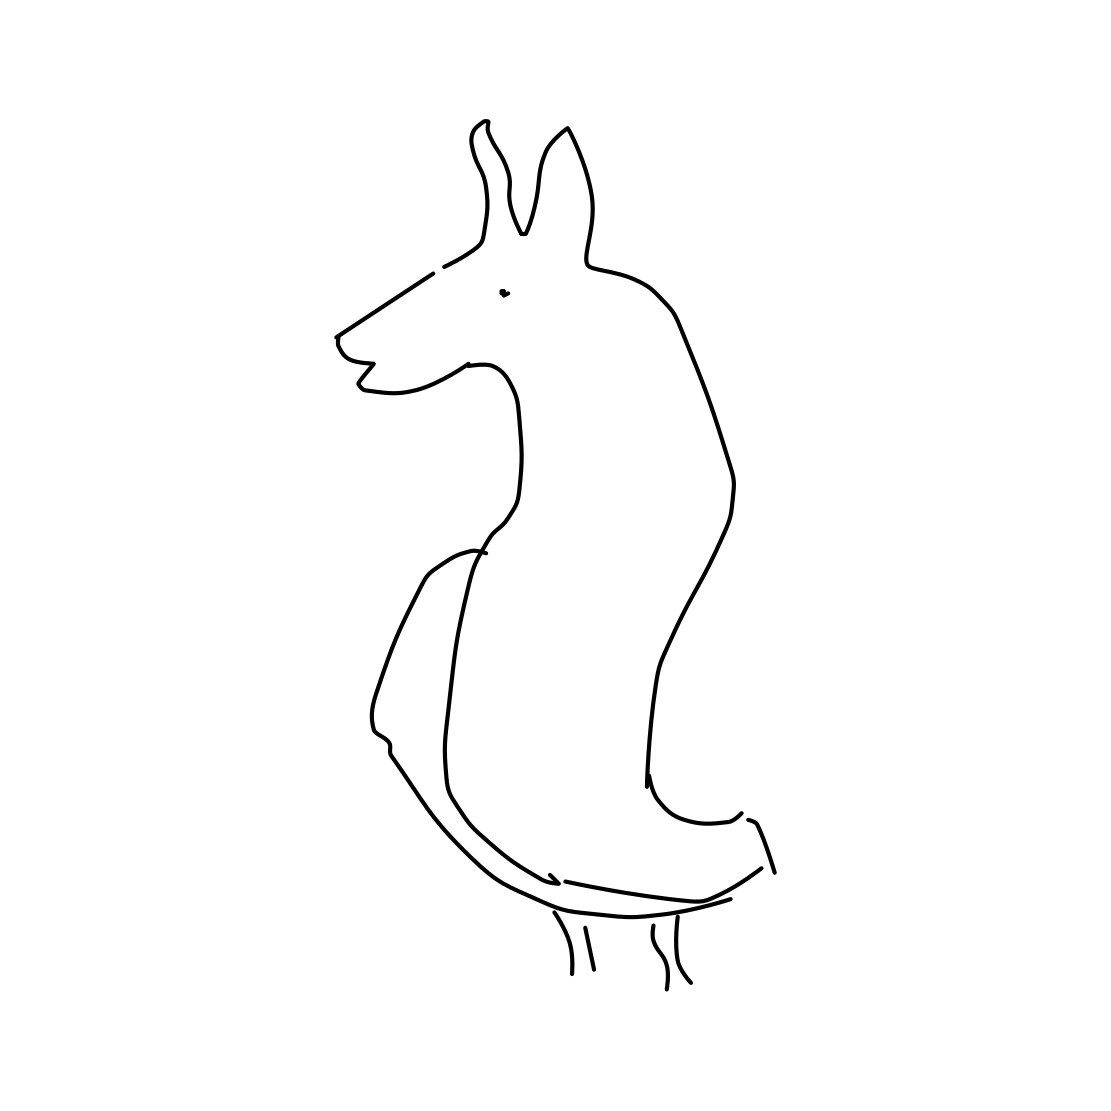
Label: kangaroo